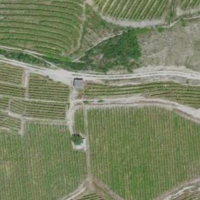
EUNIS habitat code: 40
Species observed at this site:
Centaurea scabiosa